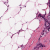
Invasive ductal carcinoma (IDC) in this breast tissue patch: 1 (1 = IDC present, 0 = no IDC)